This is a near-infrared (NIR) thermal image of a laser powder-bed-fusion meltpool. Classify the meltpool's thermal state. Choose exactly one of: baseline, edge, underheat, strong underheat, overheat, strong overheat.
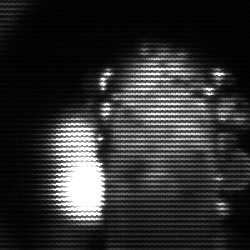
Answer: strong underheat